Question: Hello friends i have 5 tables like below
'''
property_master --> "p_id" , "p_name" , "p_address" , "p_city" , "p_state" ,"r_id"
property_unit -->"unit_id" , "p_id" , "unit_name" ,"r_id"
unit_info --> "unit_info_id" ,"unit_id" INTEGER,"p_id" ,"p_bathroom" ,"p_bedroom" ,"p_size" ,"p_rent" ,"p_isrent" ,"u_note" ,"r_id"
tanant_master --> "t_id" , "t_name" ,"t_cell_no" ,"t_phone_no" ,"t_mail" ,"t_deposit" ,"r_id"
property_assign--> "t_assign_id" , "unit_info_id" , "t_id" , "t_start_date" , "t_end_date" , " t_rent_due_day" , "t_lease_alert" , "t_status" ,"r_id"
'''
and my query is as below
'''
SELECT property_master.p_id AS "PID",
property_master.p_name AS "PropertyName",
property_master.p_address AS "ProepertyAddress",
property_master.p_city AS "ProepertyCity",
property_master.p_state AS "ProepertyState",
property_master.p_country AS "ProepertyCountry",
property_unit.p_id AS "PUID",
property_unit.unit_name AS "UnitName",
property_unit.unit_id AS "UnitID",
unit_info.p_id AS "UNPID",
unit_info.p_bathroom AS "UNBath",
unit_info.p_bedroom AS "UNBEd",
unit_info.p_size AS "UNSize",
unit_info.p_rent AS "UNRent",
unit_info.u_note AS "UNNOte",
tanant_master.p_id AS "TPID",
tanant_master.t_name AS "TPID",
property_assign.unit_info_id AS "UNITINFOID",
property_assign.t_id AS "UNITINFOID",
property_assign.t_start_date AS "UNITINFOID",
property_assign.t_end_date AS "UNITINFOID"
FROM property_master , property_unit , unit_info ,tanant_master , property_assign where property_assign.unit_info_id=unit_info.unit_info_id
'''

i want that aasign property list and tenant list which is in proeprty _assign table and tanant_master table for all property but when i run above query it is give me wrong output any idea how can i solve it ?
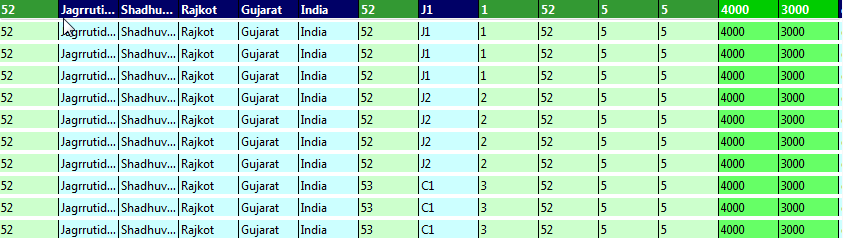
Answer: As of my knowledge
-> If you want to get data from n tables you have go give n-1 conditions.
-> You have to maintain one common column for all tables or at least one common column for every two tables.
:
If you have as common column in all 5 tables then write condition as follows
If your tables are t1,t2,t3,t4,t5 then
'''
"........WHERE t1.r_id=t2.r_id AND t1.r_id=t3.r_id AND t1.r_id=t4.r_id AND t1.r_id=t5.r_id";
'''
Hope this will helps you.